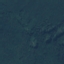
Land use / land cover class: Forest